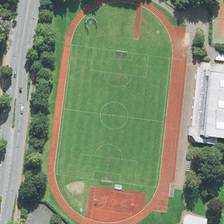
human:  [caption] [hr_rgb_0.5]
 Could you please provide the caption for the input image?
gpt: many green trees and a building are around a playground with a football field in it .

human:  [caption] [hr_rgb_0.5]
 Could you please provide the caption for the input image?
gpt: many green trees and a building are around a playground with a football field in it .

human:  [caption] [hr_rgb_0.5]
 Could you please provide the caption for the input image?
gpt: two buildings and the road around the playground .

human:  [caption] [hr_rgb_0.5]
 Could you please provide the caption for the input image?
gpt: the playground consists of a red track and a green football field .

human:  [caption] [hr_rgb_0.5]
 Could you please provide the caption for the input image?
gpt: the playground consists of a red track and a green football field .